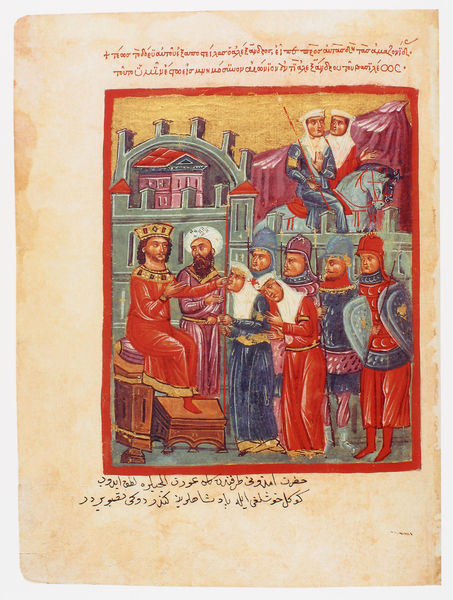
Titel: Der griechische Alexanderroman
Institution: Venedig, Hellenic Institute Codex Gr. 5
Schlagwörter: berg, felsen, grün, menschen, bunt, gebäude, rot, schleier, bart, architektur, rahmen, gold, krone, rosa, pferd, reiter, farbig, schrift, lila, violett, rand, schemel, könig, soldaten, thron, zinnen, schild, türme, seite, text, helm, herrscher, rüstung, turban, fesnter, schilde, buchmalerei, grünm